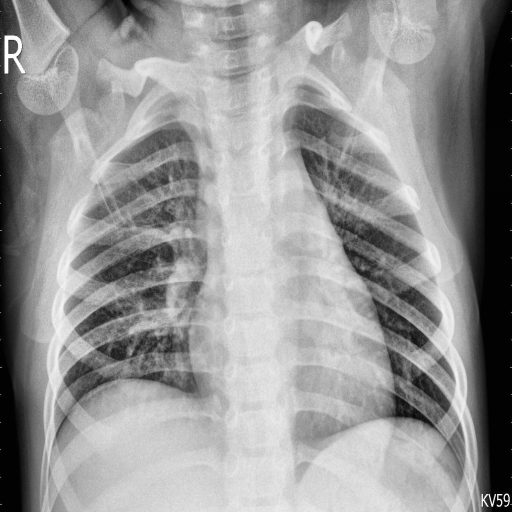
Finding: NORMAL